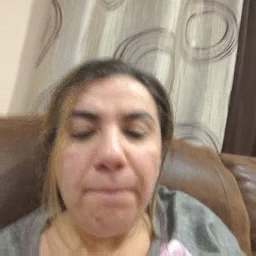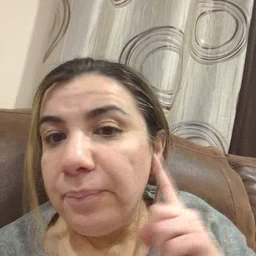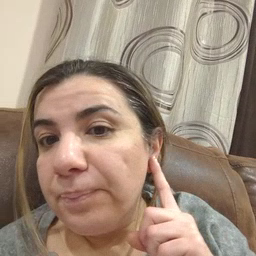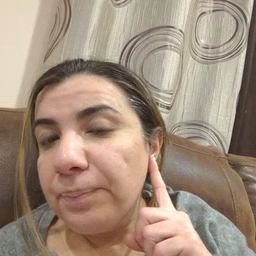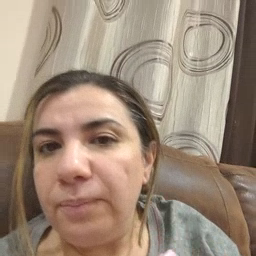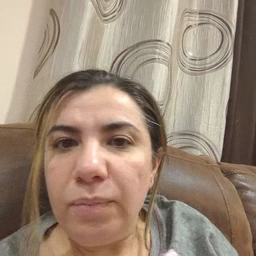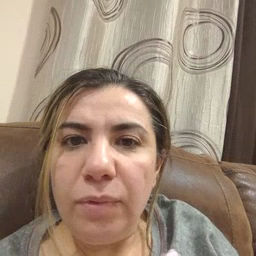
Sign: ear